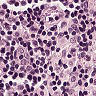
Metastatic tissue present: no